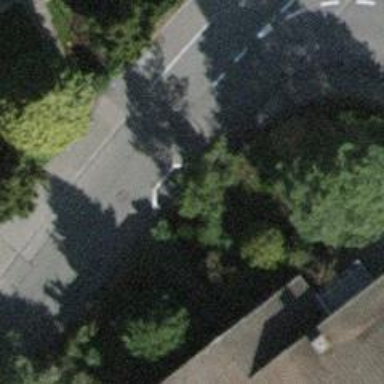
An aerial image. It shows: Kerb serving as barrier.